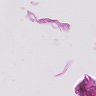
Metastatic tissue present: no